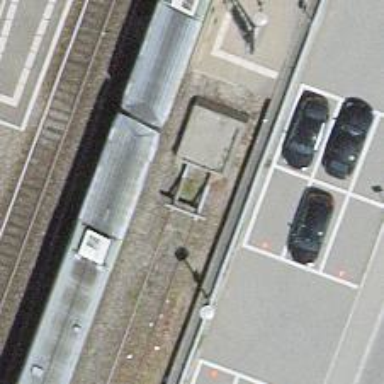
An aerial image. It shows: Railway buffer stop.